Field crop: maize
Growth stage: 2
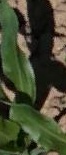
Species: maize